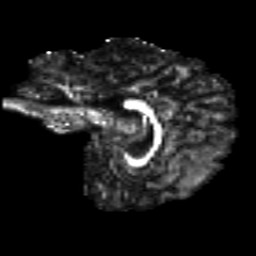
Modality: FA
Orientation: sagittal
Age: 29
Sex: male
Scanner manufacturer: siemens
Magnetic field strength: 3 T
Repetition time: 8.8 s
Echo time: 0.085 s